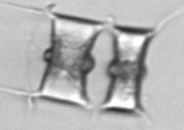
Label: Chaetoceros_didymus